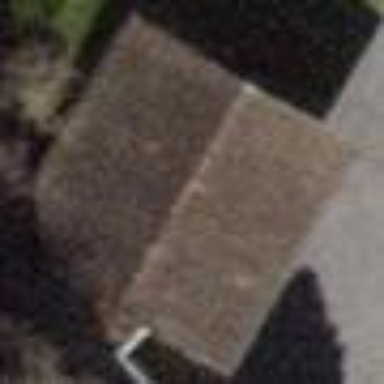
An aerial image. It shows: Garage.